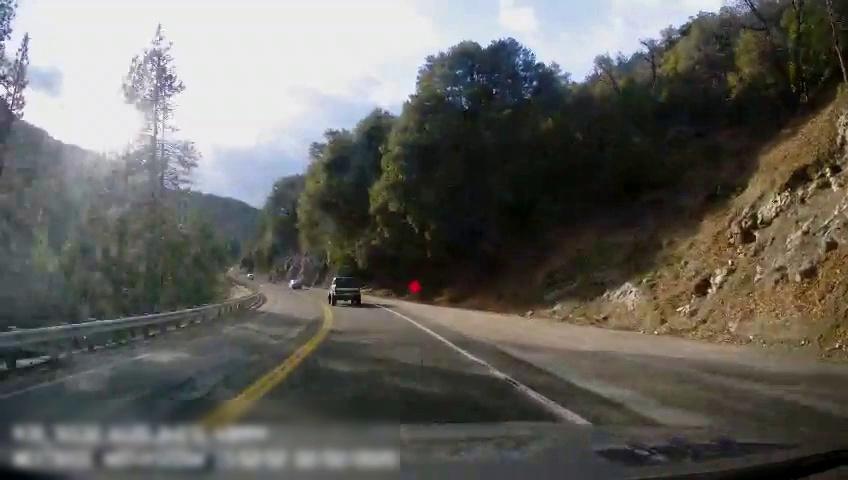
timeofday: Day
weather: Sunny
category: Drivable Space
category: Vehicles | SUV
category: Vehicles | Truck
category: Lanes | Current Lane
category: Lanes | Opposite Lane
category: Lanes | Opposite Lane
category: Lanes | Opposite Lane
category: Traffic | Signs